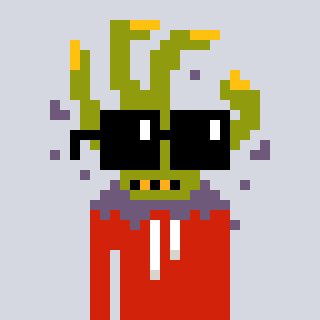
a pixel art character with square black sunglasses, a zombie-hand-shaped head and a red-colored body on a cool background